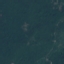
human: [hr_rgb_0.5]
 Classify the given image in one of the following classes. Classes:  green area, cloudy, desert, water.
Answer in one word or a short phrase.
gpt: green area